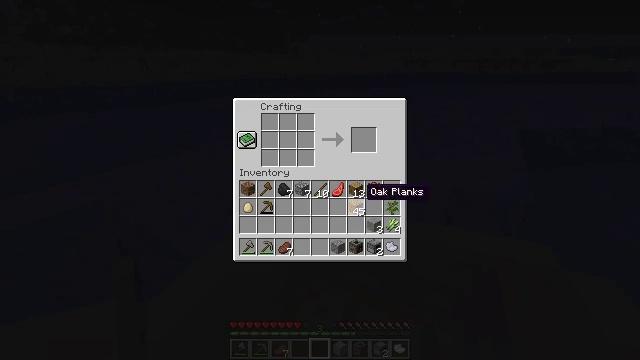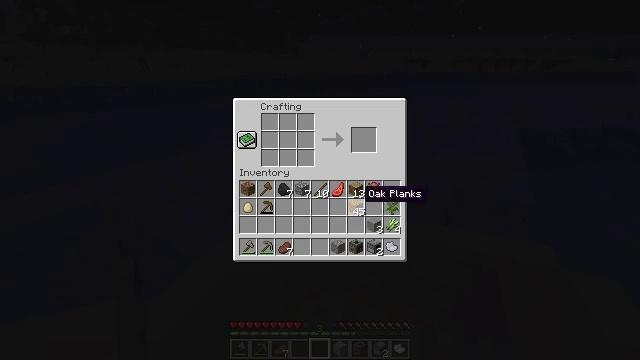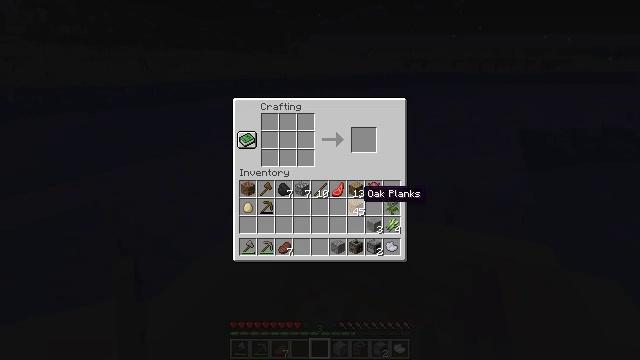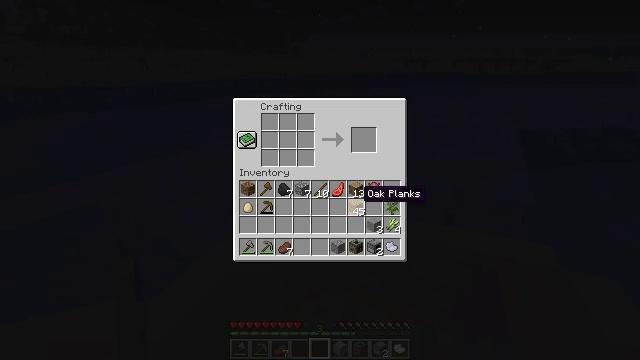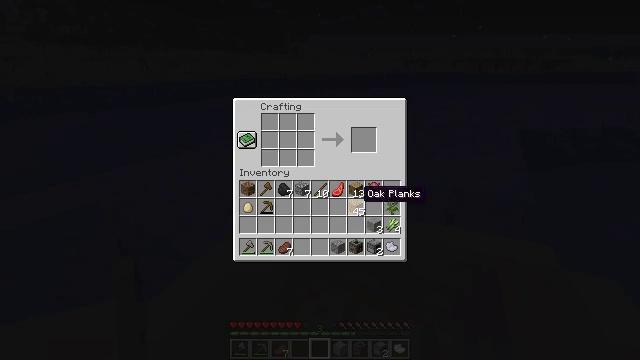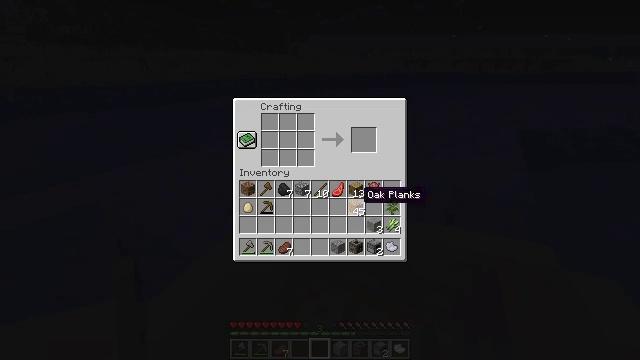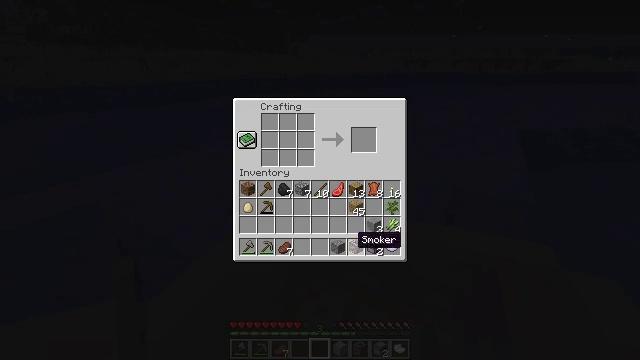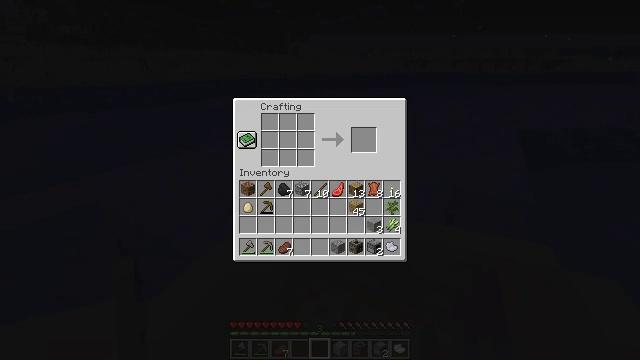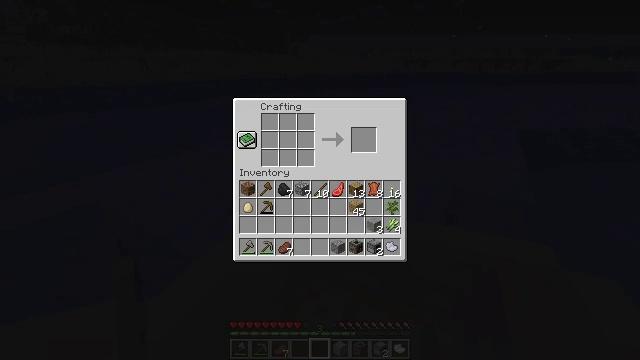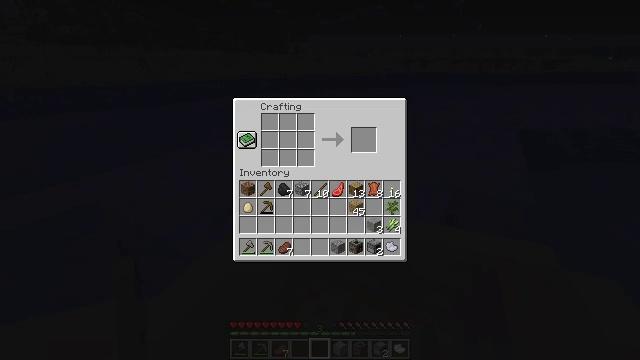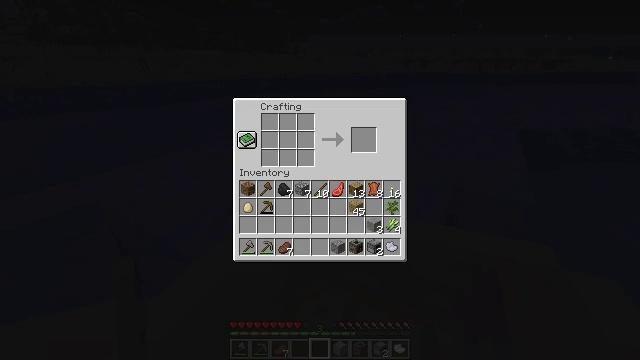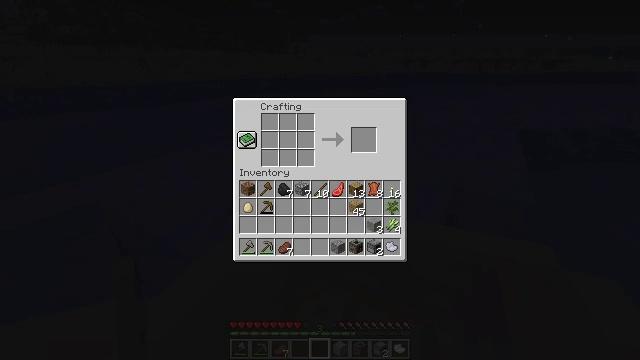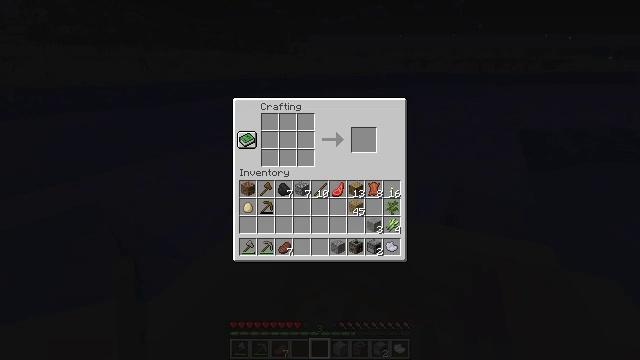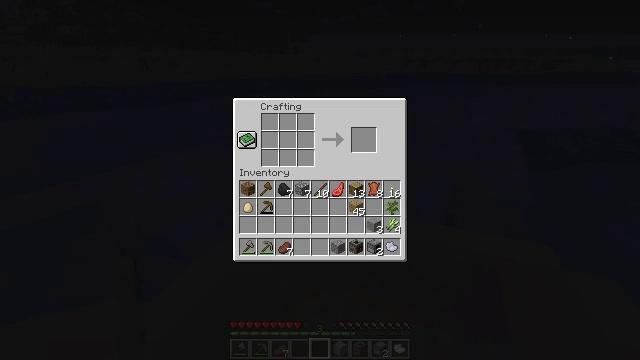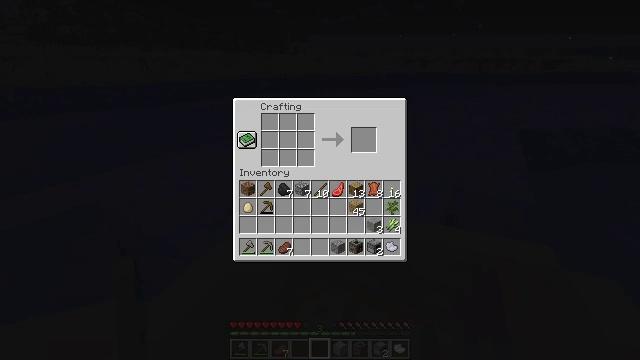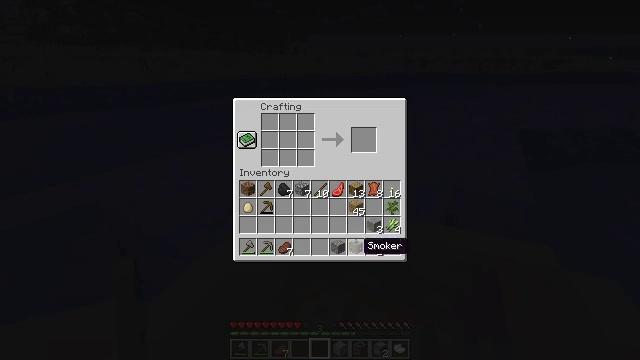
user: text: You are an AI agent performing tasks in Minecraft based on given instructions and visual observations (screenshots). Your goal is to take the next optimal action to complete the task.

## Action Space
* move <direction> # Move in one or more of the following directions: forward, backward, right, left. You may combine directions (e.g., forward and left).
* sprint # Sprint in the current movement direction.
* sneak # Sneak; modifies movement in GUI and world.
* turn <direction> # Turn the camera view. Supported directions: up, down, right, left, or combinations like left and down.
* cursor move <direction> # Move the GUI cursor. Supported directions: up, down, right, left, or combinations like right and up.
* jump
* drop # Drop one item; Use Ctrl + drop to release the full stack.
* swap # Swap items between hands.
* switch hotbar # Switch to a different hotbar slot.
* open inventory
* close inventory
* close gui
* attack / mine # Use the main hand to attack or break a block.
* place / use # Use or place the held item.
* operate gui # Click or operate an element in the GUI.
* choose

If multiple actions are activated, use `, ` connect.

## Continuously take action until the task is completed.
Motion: motion action
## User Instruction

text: Combine materials in a crafting table to craft a light gray bed.
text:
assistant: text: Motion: no_op
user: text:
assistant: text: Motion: no_op
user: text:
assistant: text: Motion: no_op
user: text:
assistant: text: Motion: no_op
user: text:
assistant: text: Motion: no_op
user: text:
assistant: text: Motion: cursor move down
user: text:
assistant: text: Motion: cursor move down
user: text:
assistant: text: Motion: no_op
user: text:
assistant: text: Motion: no_op
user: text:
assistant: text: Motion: cursor move up
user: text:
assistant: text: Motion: cursor move up
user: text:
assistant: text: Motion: cursor move up
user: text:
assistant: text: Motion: no_op
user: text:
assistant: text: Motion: no_op
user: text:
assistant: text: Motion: no_op
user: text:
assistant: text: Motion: no_op
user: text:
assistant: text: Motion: no_op
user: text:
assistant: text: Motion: no_op
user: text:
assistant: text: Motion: no_op
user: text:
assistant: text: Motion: cursor move up
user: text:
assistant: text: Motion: cursor move left and up
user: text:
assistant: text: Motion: cursor move left and up
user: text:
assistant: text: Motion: no_op
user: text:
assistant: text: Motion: no_op
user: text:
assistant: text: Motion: no_op
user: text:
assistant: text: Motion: no_op
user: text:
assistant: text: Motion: cursor move right and down
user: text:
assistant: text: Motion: no_op
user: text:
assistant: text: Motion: no_op
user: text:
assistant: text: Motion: no_op